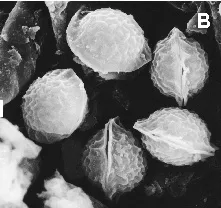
NHL 3008 of N. Bars A, B, C = 1 microm.
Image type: radiology (x_ray)